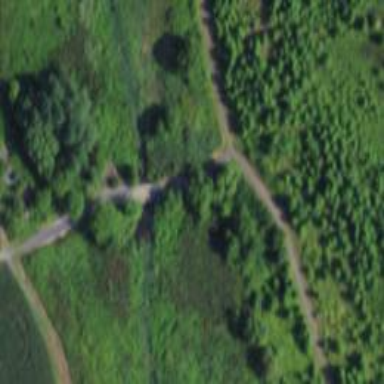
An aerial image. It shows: Path.